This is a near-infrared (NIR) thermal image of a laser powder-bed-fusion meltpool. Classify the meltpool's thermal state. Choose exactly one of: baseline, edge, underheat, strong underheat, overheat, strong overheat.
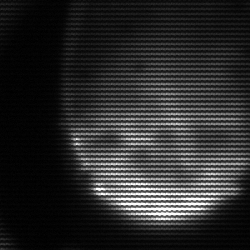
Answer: edge